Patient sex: M
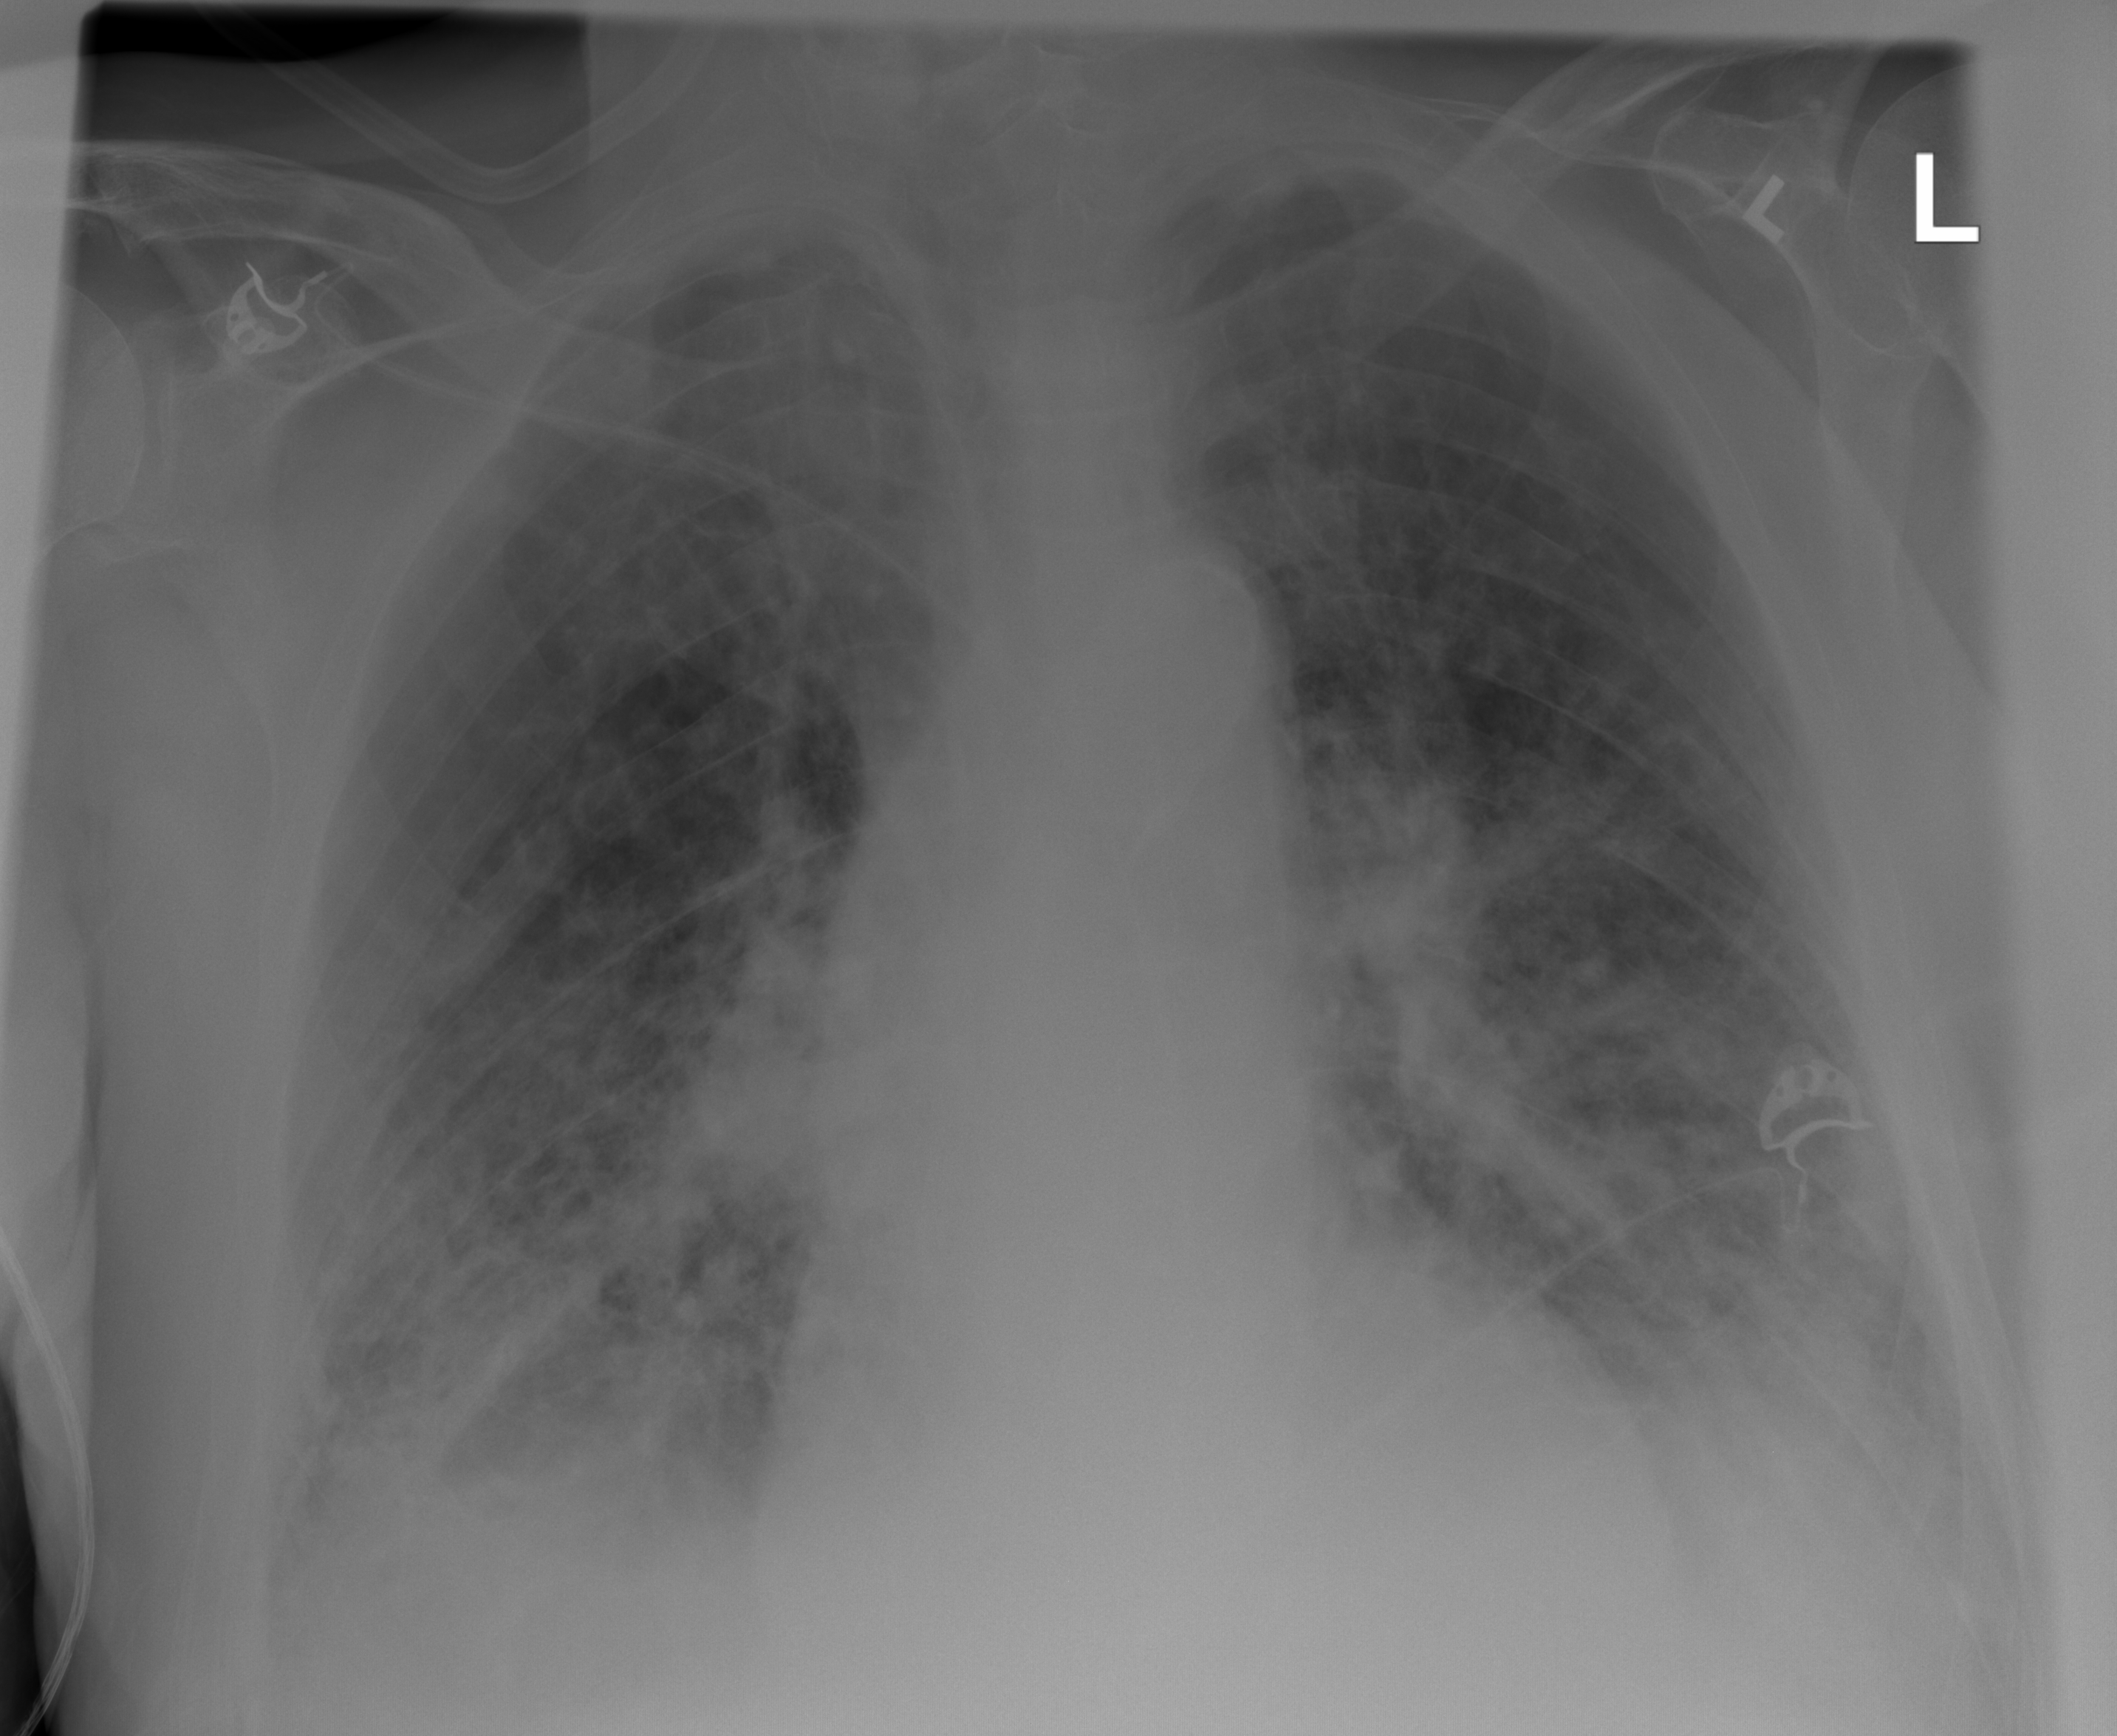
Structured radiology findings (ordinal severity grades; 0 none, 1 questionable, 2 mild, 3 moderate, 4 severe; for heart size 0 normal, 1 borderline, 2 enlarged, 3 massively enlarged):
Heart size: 0
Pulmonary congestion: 0
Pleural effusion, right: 2
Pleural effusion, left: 2
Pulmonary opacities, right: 3
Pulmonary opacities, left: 3
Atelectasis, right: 2
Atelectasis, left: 2